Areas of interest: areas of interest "Community Center"
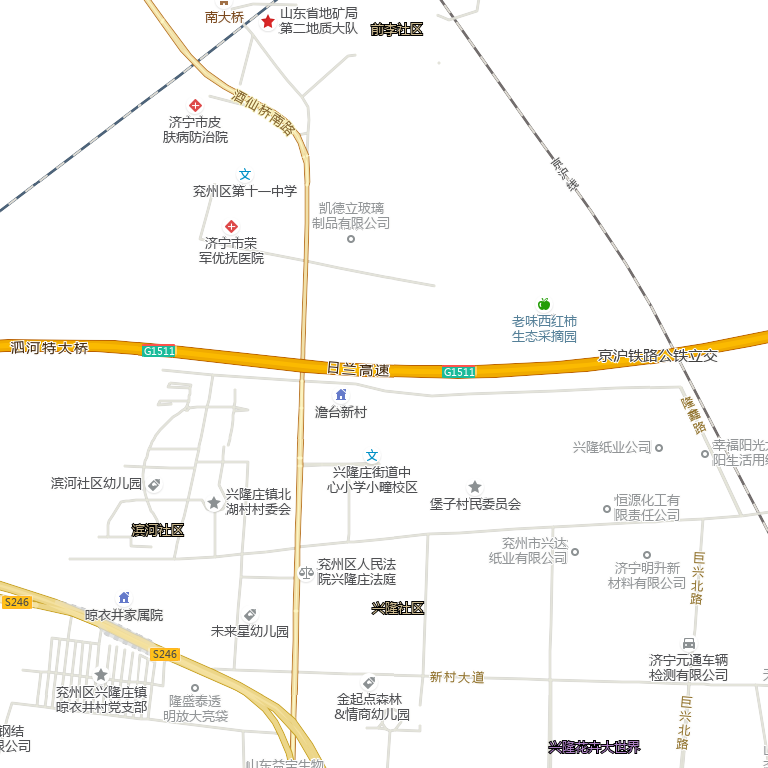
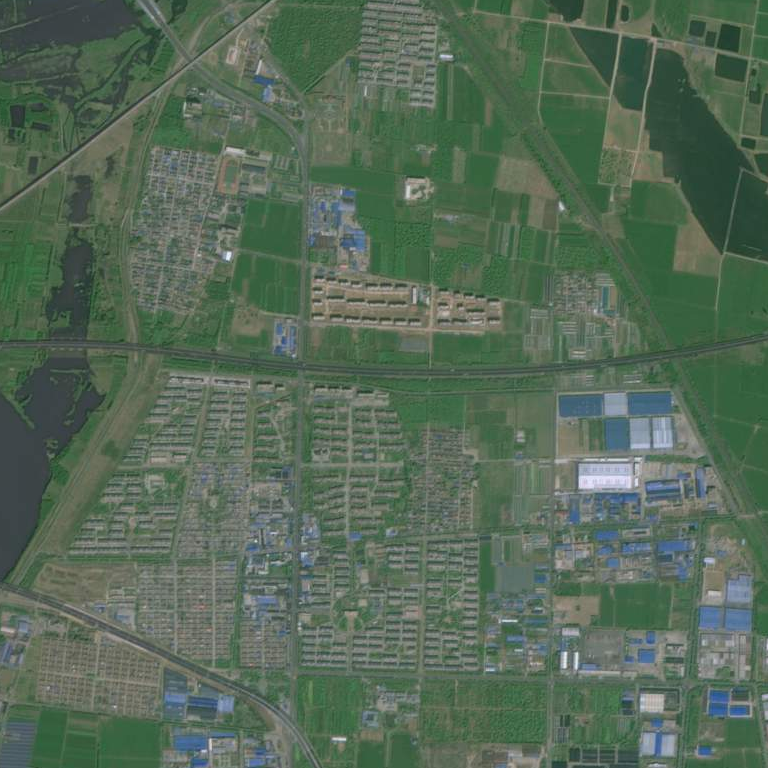